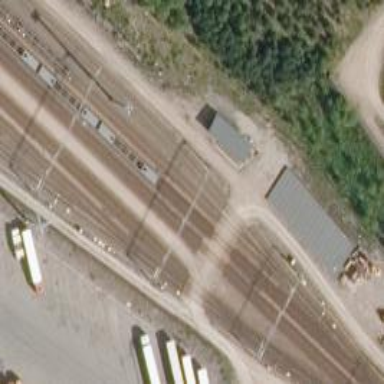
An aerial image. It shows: Level crossing with saltire marking.